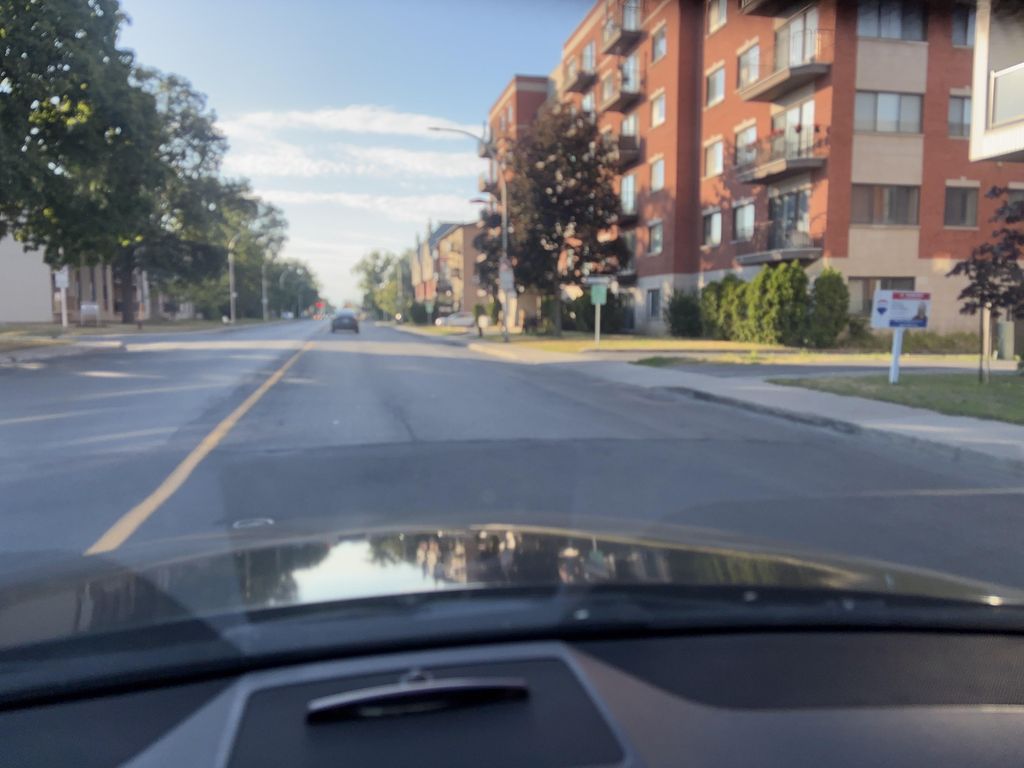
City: montreal